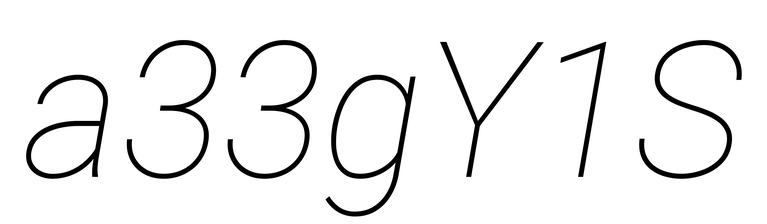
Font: Roboto-Italic_Thin_Italic